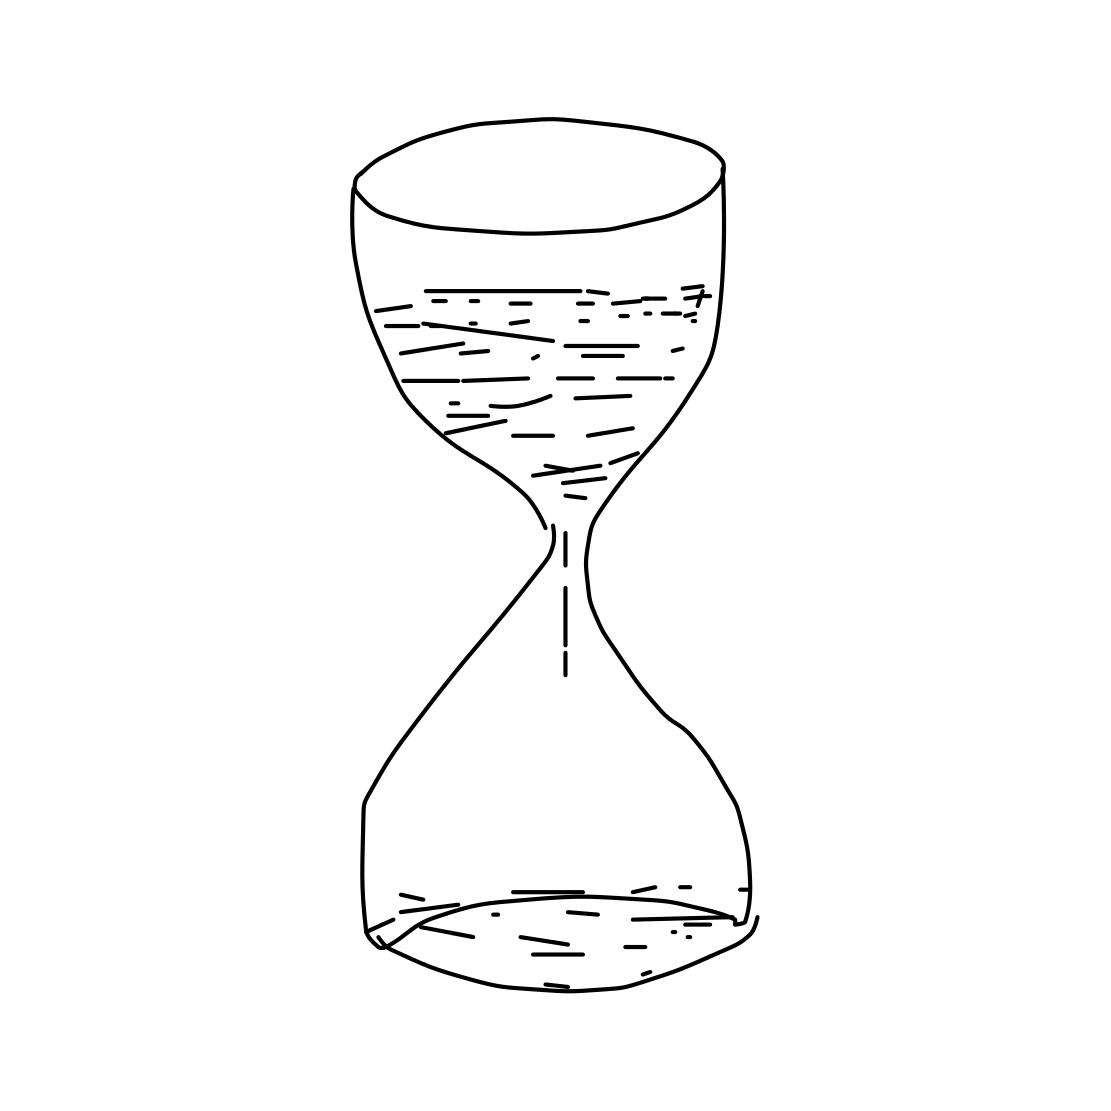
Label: hourglass